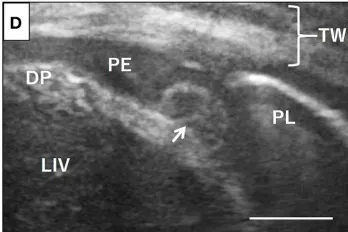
Ultrasonographic evaluation of disseminated neoplastic lesions on the pleura. Diaphragm. Arrows). Arrowheads, parietal pleura; TW, thoracic wall; PE, pleural effusion; DP, diaphragm; PL, lung; LIV, liver. Scale bar = 0.5 cm.
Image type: radiology (ultrasound)